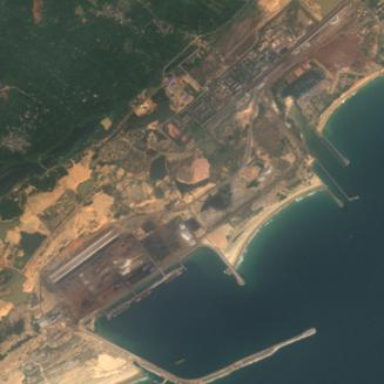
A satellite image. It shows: Industrial area designated for port activities.